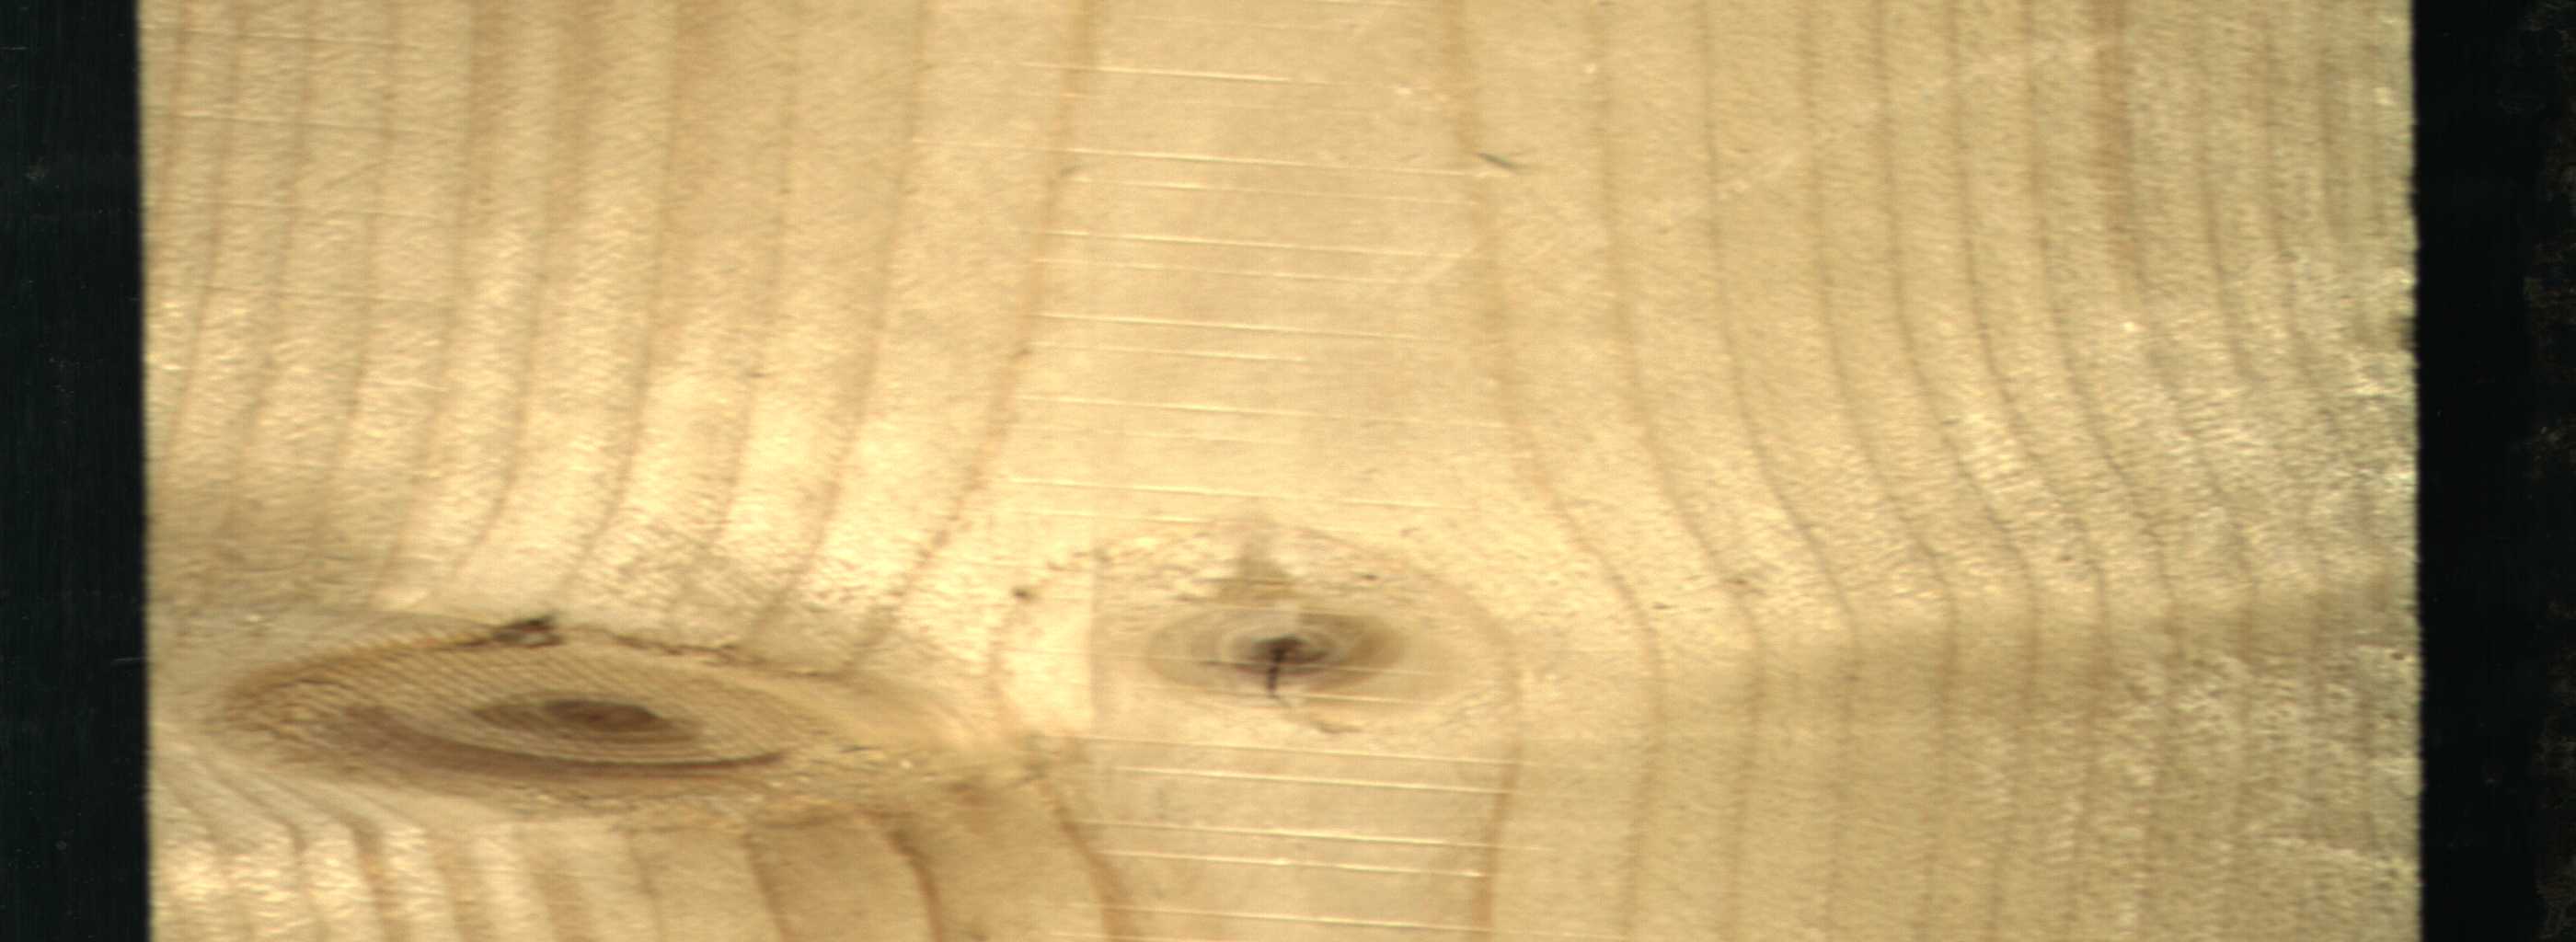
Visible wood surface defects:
knot_with_crack
Live_Knot